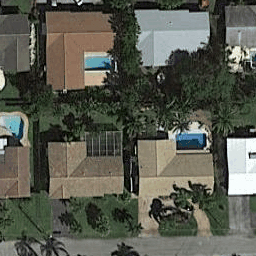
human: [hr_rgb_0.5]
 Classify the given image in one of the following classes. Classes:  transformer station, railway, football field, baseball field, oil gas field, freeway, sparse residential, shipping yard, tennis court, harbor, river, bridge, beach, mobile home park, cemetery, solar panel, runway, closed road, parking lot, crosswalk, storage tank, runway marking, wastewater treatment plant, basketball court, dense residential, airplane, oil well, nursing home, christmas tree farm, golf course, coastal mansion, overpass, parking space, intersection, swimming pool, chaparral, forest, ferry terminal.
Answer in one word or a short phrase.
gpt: dense residential